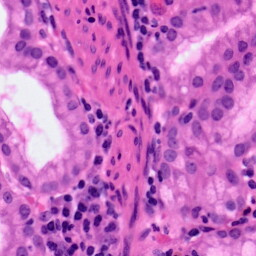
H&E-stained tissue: Pancreatic